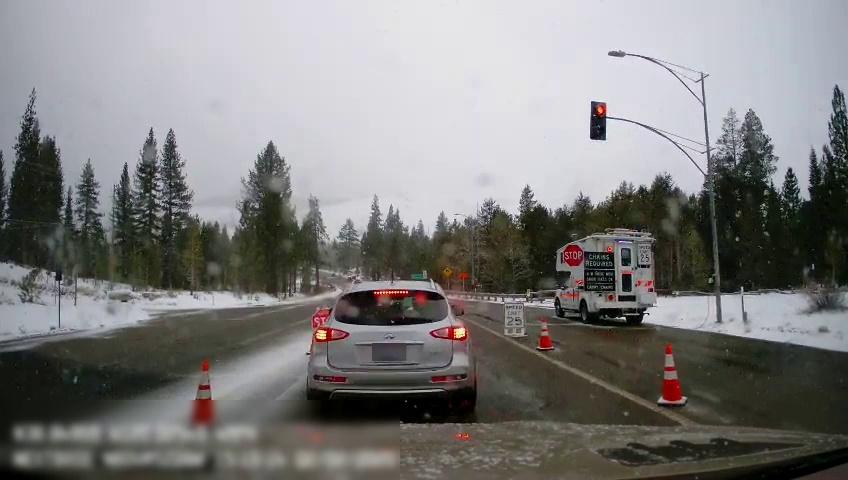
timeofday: Day
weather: Snowy
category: Drivable Space
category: Vehicles | Truck
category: Vehicles | SUV
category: Lanes | Alternate Lane
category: Traffic | Lights
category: Traffic | Signs
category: Traffic | Signs
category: Traffic | Signs
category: Traffic | Signs
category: Traffic | Signs
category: Traffic | Signs
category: Traffic | Signs
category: Traffic | Signs
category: Traffic | Signs